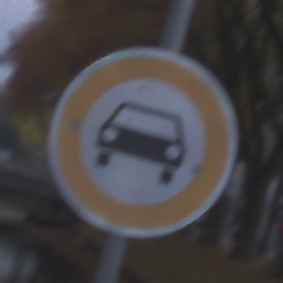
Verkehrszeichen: VerbotKraftwagen
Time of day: SunriseSunset
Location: Outdoor (Urban)
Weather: PartlyCloudy
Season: NotSpecified
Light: Natural